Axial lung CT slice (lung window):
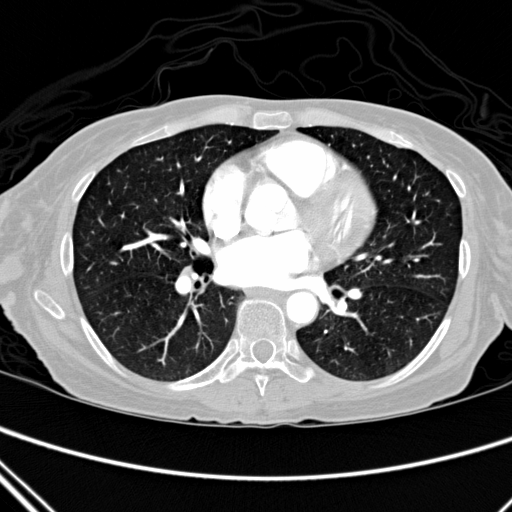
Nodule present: no